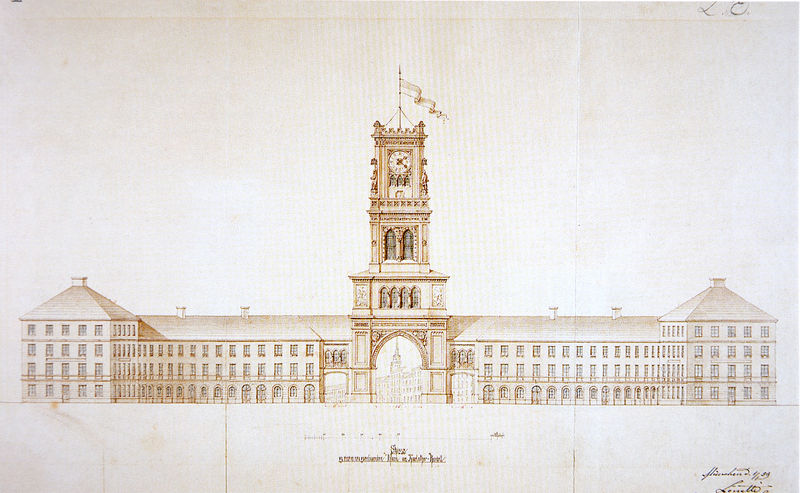
Titel: Entwurf zum Neubau und zur Regotisierung des Karlstores in München - Aufriss der Feldseite
Künstler: Arnold Zenetti
Standort: München
Institution: Stadtmuseum, Graphische Sammlung
Schlagwörter: flügel, schatten, weiß, fenster, hell, skizze, straße, zeichnung, dach, gebäude, haus, schloss, architektur, arme, stein, kirche, klassizismus, front, gotik, kamin, schornstein, turm, schrift, bogen, fassade, fahne, fischer, flagge, dächer, giebel, mauer, schornsteine, graphik, banner, symmetrie, uhr, durchgang, tor, zinnen, befestigung, symetrie, eingang, erker, glockenturm, münchen, palast, torbogen, festung, zentralperspektive, symmetrisch, druck, stich, text, beschriftung, entwurf, rathaus, schema, arkaden, stadttor, frontalansicht, spitzbogen, profan, zentral, rechteckig, historismus, plan, pavillon, museum, london, fort, pavillion, bau, schutz, turmuhr, zinne, klassizistisch, triumphbogen, riss, aufriss, bauplan, pultdach, durchfahrt, seitenflügel, schallöffnungen, fasade, bürklein, tower, uhren, lage, kastell, uhrturm, turmurh, uhernturm, bigen, rauchfang, rauchfänge